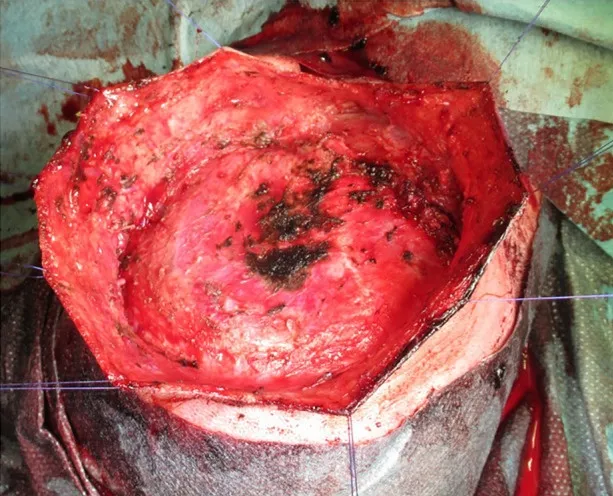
Extensive cauterization of the small vessels supplying the lesion during the surgical intervention. The skin was held by multiple sutures to facilitate easy acess to the lesion.
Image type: medical_photograph (other_medical_photograph)